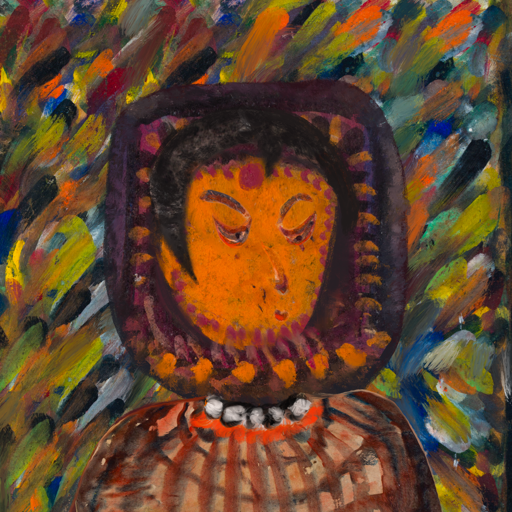
Background: An_Impression, Head And Neck Side: Doll_w_Hair, Face Side: Hypocrite, Bust: Orphan, Hair Side: Roy_Bahadur, Head Accessory: Blank, Second Necklace: Blank, Necklace: An_Impression, Baby: Blank